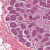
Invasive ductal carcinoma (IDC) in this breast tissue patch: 0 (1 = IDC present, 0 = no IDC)